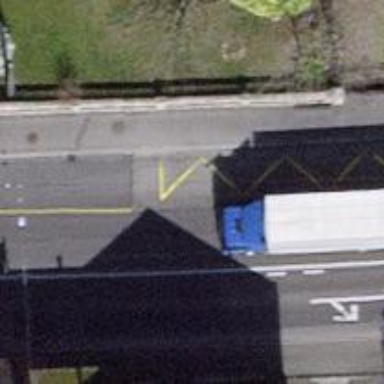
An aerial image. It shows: Trolleybus stop position for public transport.